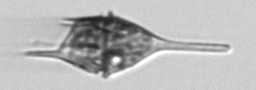
Label: Tripos_lineatus